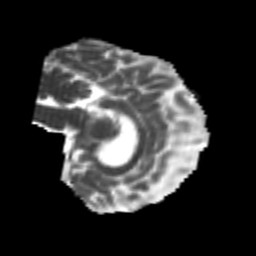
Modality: MD
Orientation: sagittal
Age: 24
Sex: female
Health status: healthy
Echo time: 0.074 s